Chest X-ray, PA view. Patient: 59 years old, sex F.
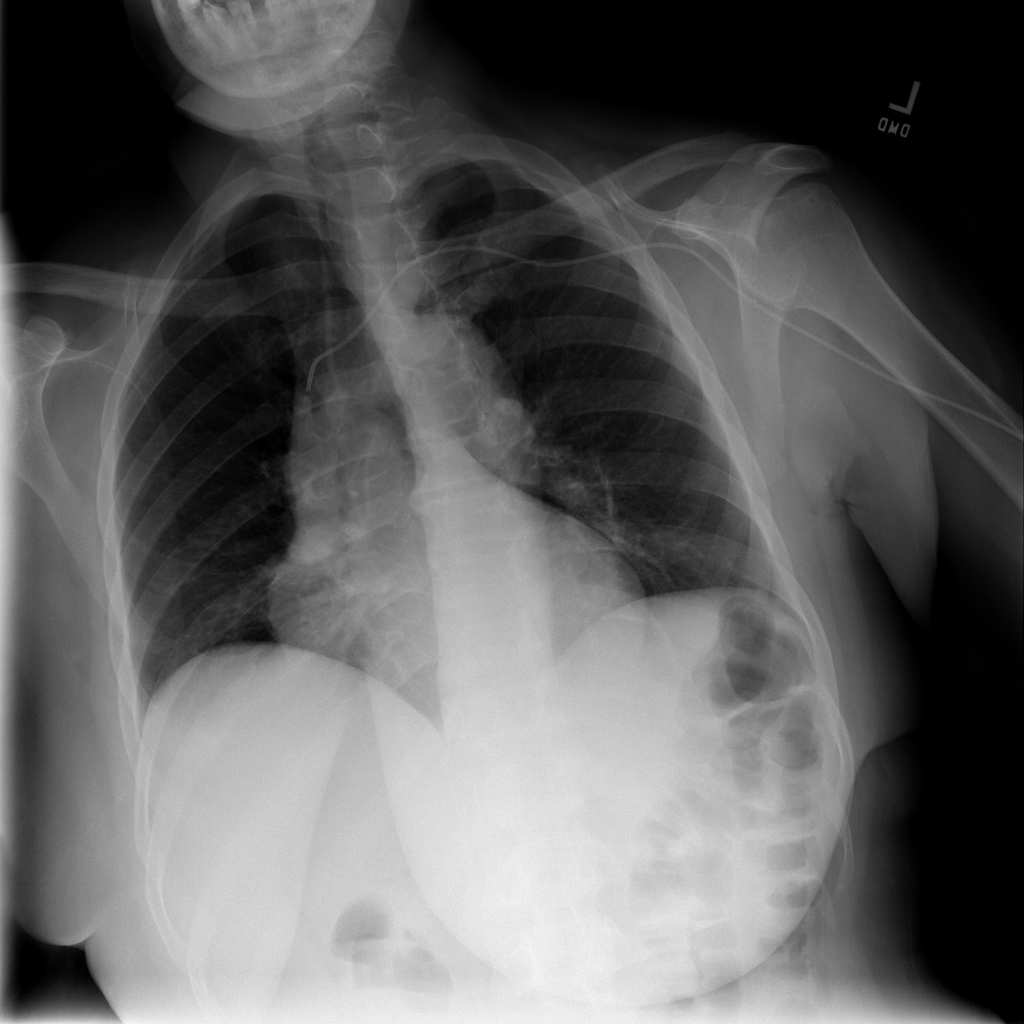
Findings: Atelectasis